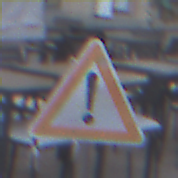
Verkehrszeichen: Gefahrenstelle
Umgebung: Outdoor, Urban
Tageszeit: MorningAfternoon
Wetter: PartlyCloudy
Licht: Natural
Jahreszeit: NotSpecified
Kontrast: LowContrast